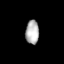
Tissue: lung
Cell type: Fibroblasts
Senescence score: 0.5469
Nuclear area (px): 310
Mean DAPI intensity: 179.842